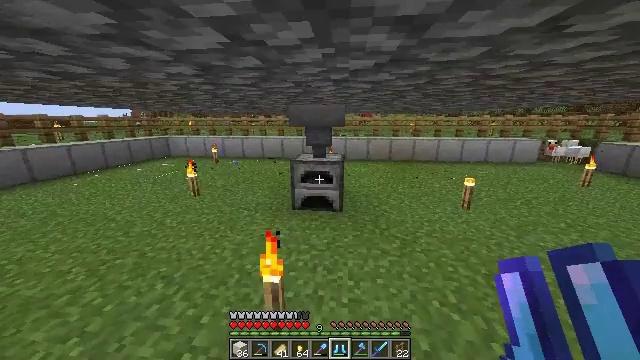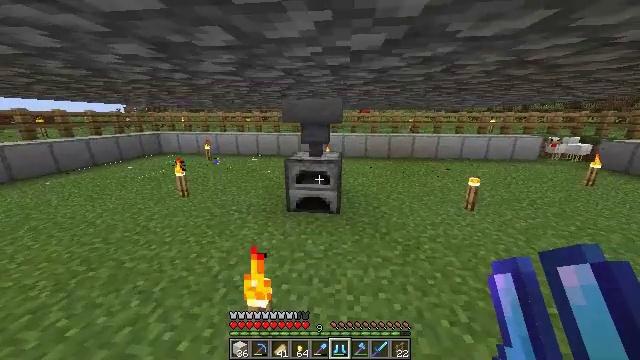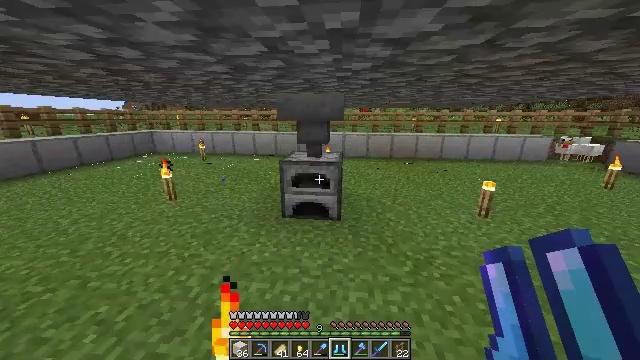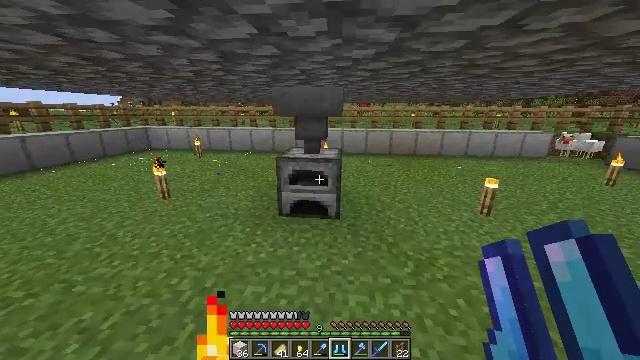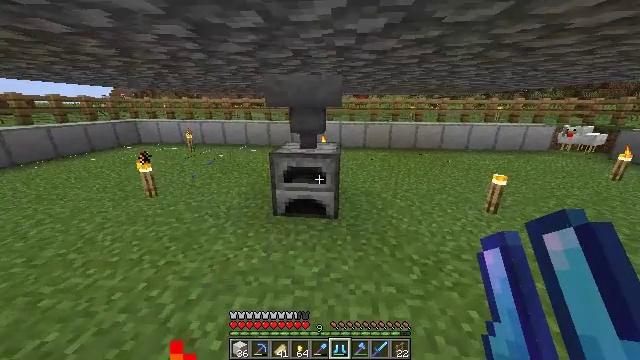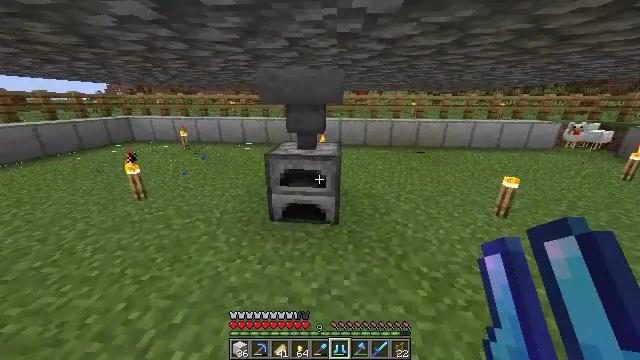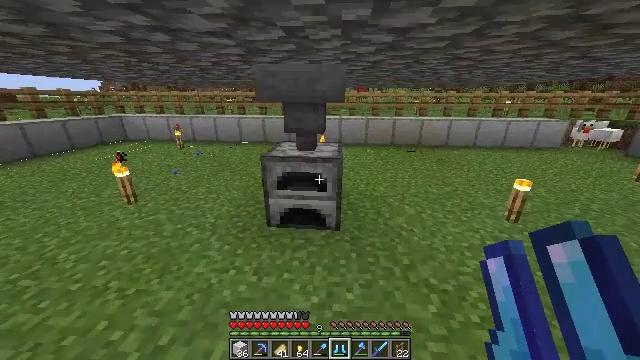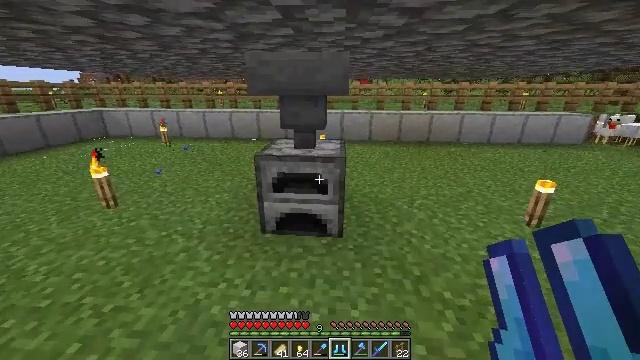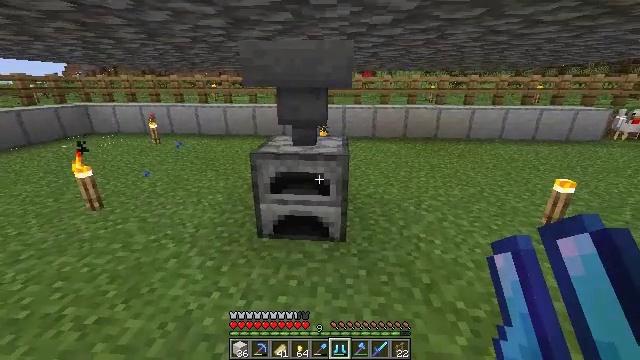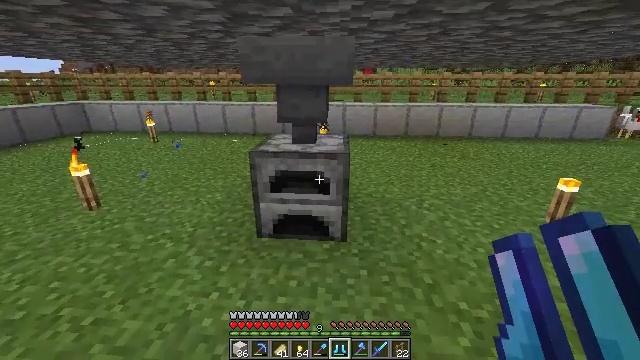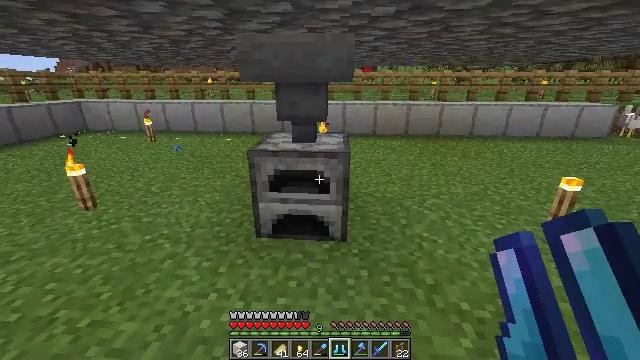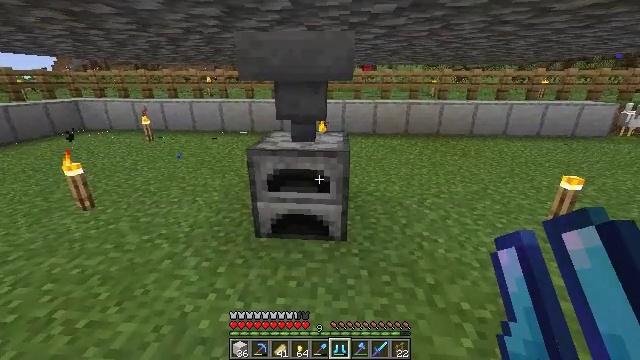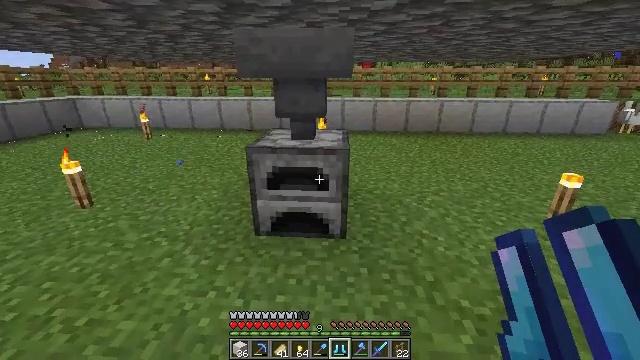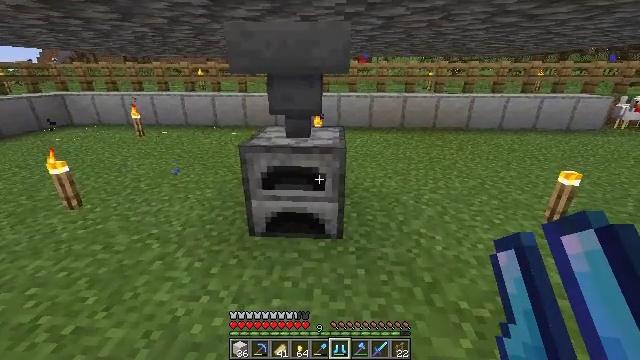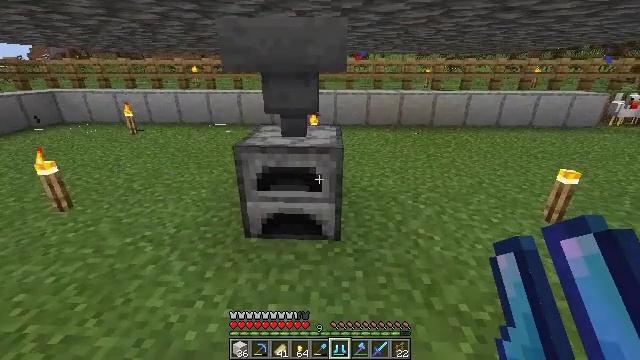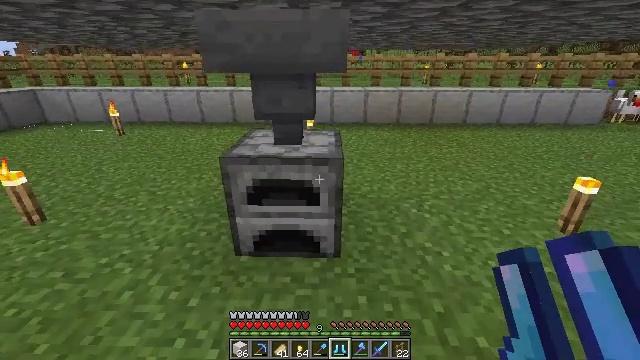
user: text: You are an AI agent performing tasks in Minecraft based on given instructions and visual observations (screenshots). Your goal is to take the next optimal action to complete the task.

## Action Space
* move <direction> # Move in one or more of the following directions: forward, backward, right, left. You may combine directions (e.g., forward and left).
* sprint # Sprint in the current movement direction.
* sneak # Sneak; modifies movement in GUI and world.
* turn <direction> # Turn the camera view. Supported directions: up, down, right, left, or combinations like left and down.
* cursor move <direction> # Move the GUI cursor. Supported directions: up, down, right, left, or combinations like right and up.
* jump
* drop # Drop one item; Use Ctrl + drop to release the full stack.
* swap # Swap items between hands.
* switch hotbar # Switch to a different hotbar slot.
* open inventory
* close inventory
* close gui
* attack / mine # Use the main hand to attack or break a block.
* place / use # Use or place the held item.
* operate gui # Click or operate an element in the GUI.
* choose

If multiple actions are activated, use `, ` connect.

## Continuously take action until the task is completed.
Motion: motion action
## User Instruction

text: Use cactus to craft a green dye.
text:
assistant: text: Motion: move forward, turn down
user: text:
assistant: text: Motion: move forward
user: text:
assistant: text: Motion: move forward, turn down
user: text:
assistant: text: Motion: move forward, turn down
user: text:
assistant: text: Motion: no_op
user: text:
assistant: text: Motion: no_op
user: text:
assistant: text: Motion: no_op
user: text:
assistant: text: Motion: no_op
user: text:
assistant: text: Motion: no_op
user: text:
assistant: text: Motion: no_op
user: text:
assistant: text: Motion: no_op
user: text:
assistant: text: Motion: no_op
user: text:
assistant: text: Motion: move forward
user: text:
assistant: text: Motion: move forward
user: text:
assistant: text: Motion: move forward
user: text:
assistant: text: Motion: move forward, turn down
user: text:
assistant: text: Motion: turn down
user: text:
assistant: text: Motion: no_op
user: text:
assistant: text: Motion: no_op
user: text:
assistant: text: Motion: no_op
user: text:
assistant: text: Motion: use / place
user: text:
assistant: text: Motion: use / place
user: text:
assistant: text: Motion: use / place
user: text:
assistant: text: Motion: use / place
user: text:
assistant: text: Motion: use / place
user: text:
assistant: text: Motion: open gui
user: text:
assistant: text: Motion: no_op
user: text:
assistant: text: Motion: no_op
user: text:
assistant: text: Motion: no_op
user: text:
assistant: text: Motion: no_op